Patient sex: M
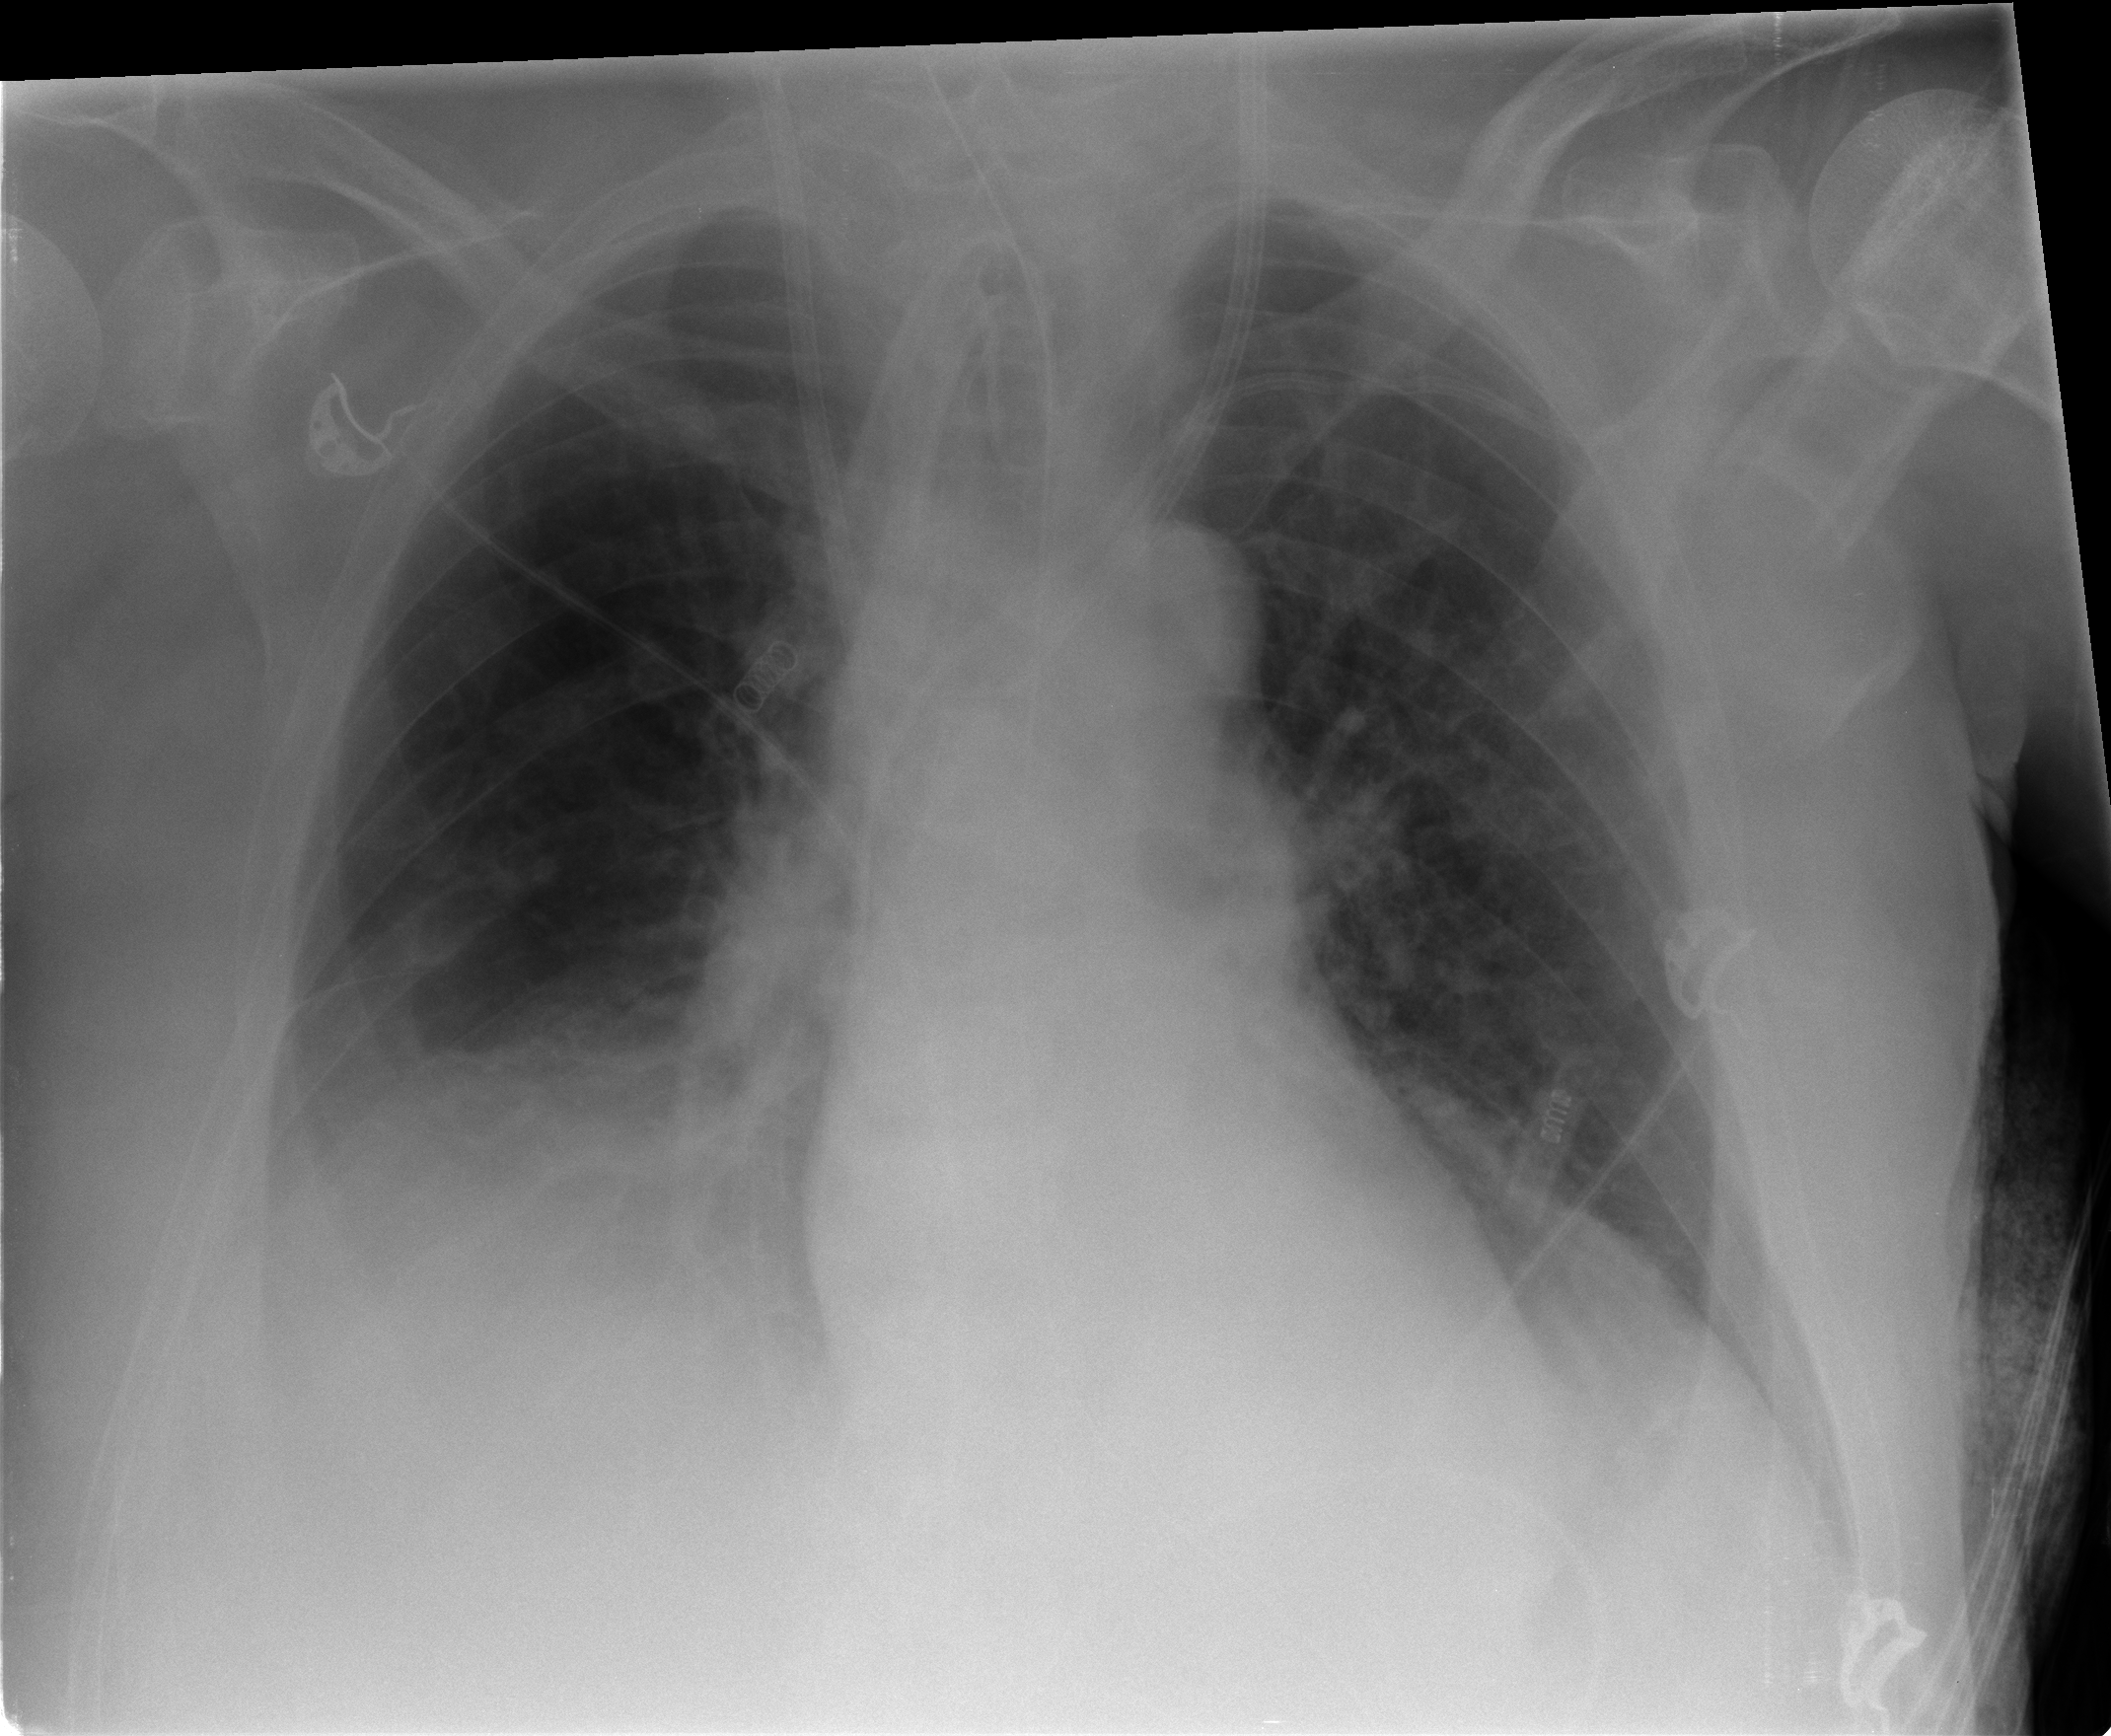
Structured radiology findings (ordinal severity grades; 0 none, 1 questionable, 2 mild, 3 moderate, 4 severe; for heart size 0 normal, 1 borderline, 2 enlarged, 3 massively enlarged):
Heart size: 0
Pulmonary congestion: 0
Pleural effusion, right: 2
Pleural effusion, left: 1
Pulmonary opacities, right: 0
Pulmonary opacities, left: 0
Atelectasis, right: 2
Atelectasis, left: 0